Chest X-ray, PA view. Patient: 31 years old, sex M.
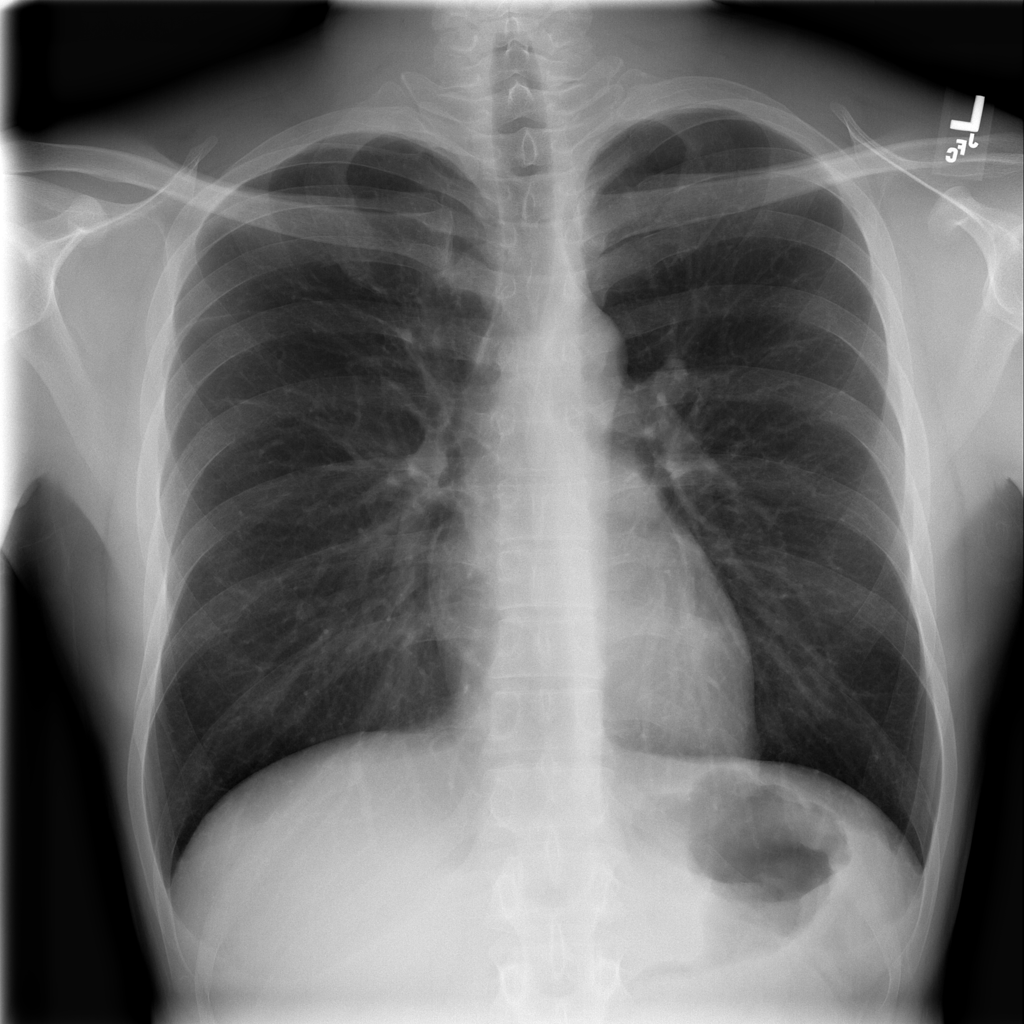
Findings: No Finding